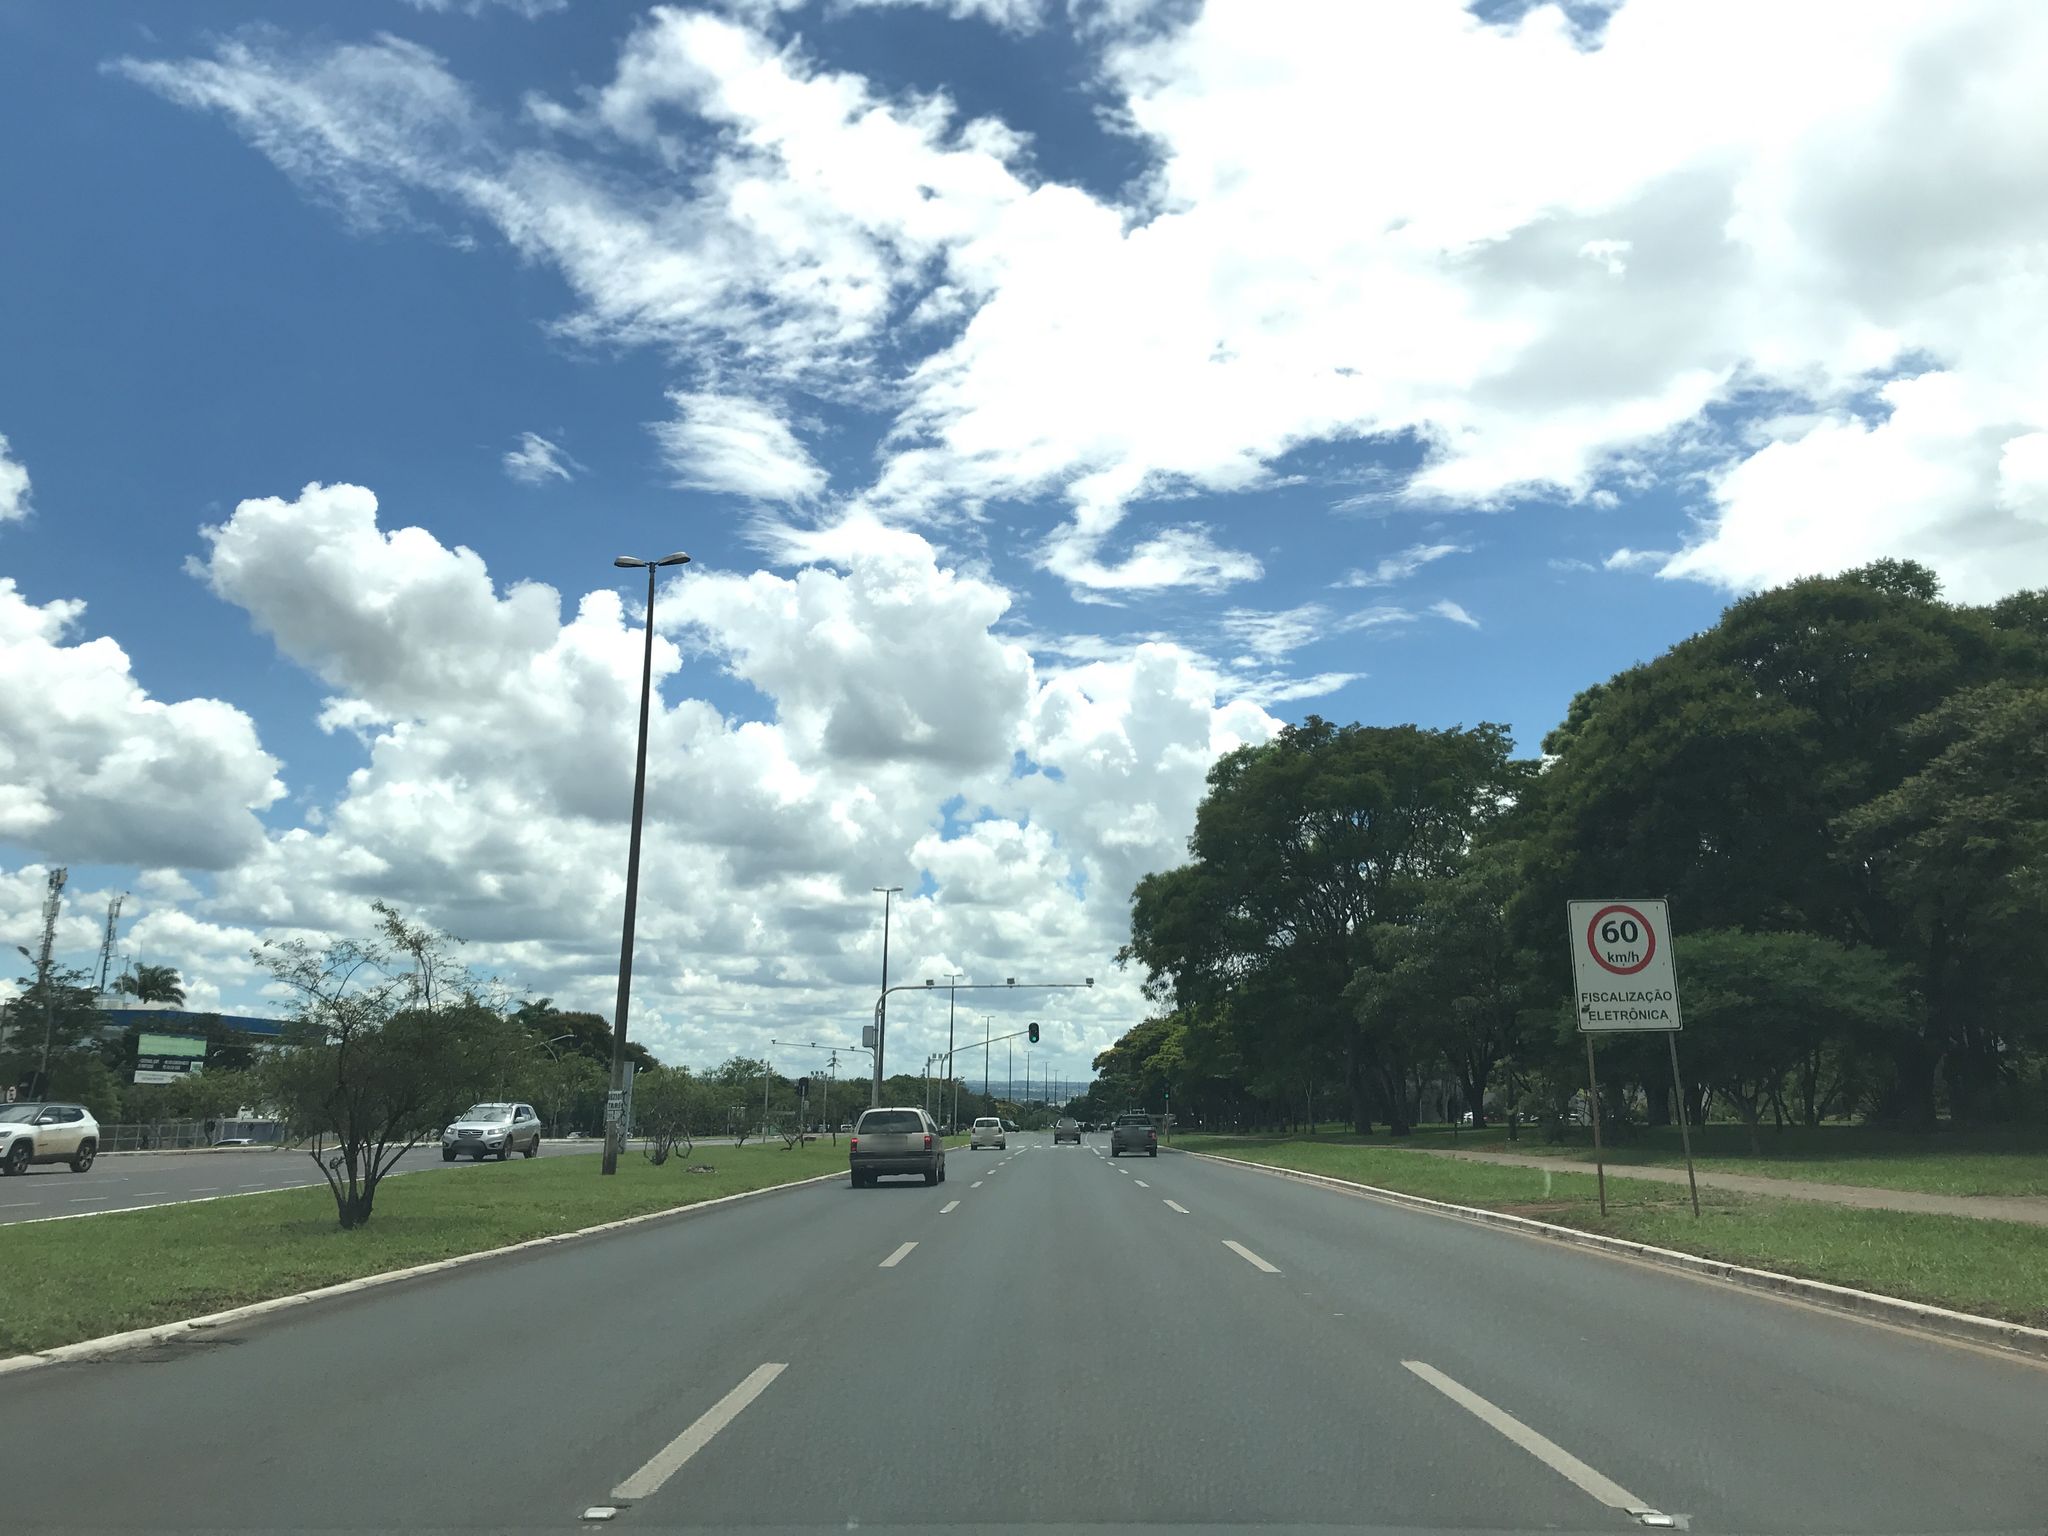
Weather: cloudy
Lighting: day
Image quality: good
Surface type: driving surface
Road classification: primary
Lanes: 3
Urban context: urban centre
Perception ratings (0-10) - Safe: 2.36, Lively: 2.69, Beautiful: 8.18, Boring: 4.23, Depressing: 8.32, Wealthy: 1.88